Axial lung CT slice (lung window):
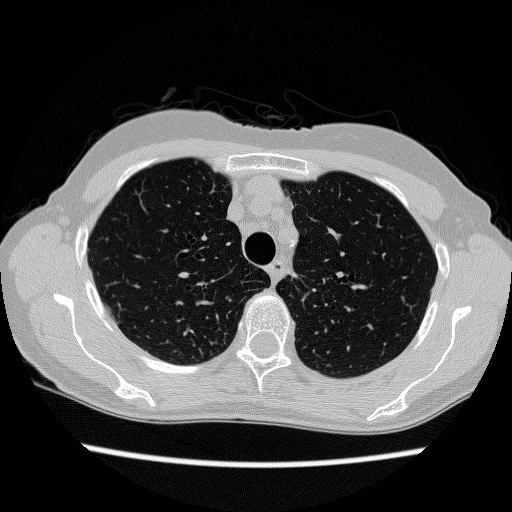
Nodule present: no